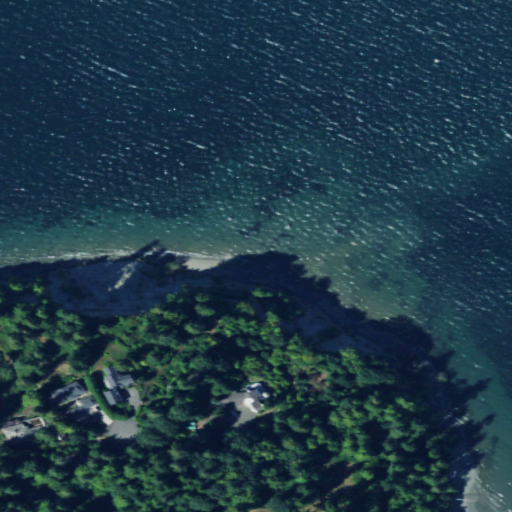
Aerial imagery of cape in Washington named Tala Point containing open water, evergreen forest, barren land, mixed forest, shrub, open development, and medium intensity development